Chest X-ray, AP view. Patient: 59 years old, sex M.
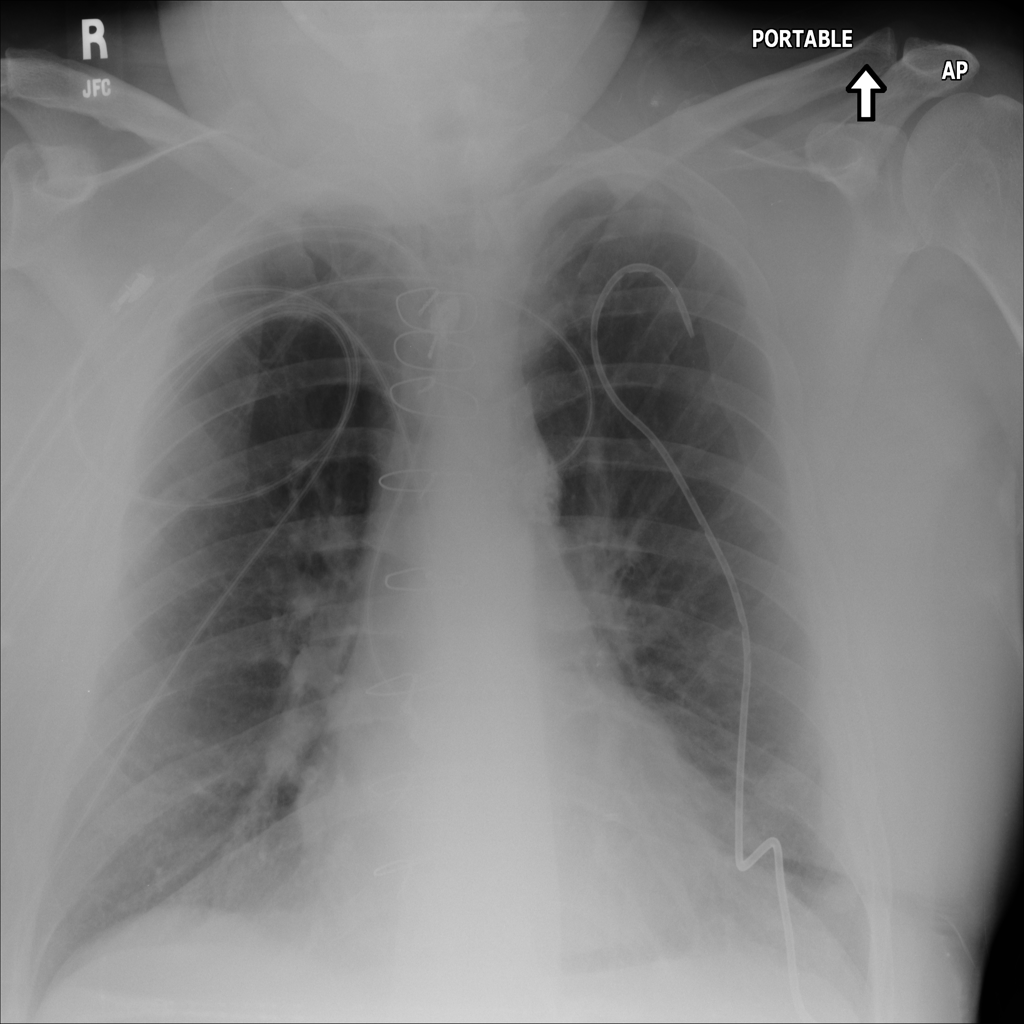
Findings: No Finding